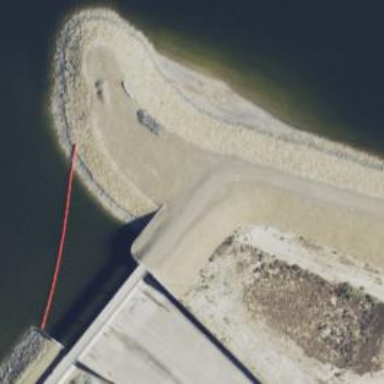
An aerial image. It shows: Dam across waterway.